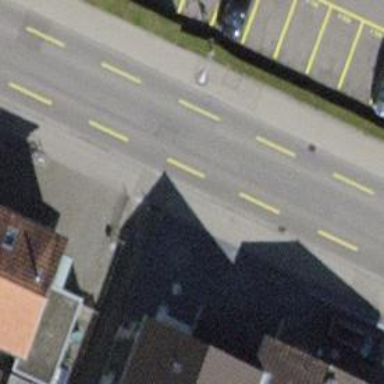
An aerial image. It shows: Unmarked crossing on the road.